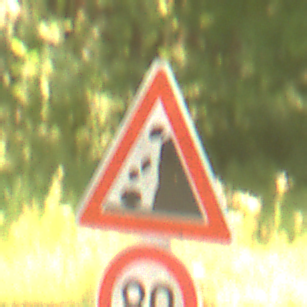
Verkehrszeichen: SteinschlagRechts
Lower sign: Geschwindigkeit80
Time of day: Midday
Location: Outdoor (Nature)
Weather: PartlyCloudy
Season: NotSpecified
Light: Natural